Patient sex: M
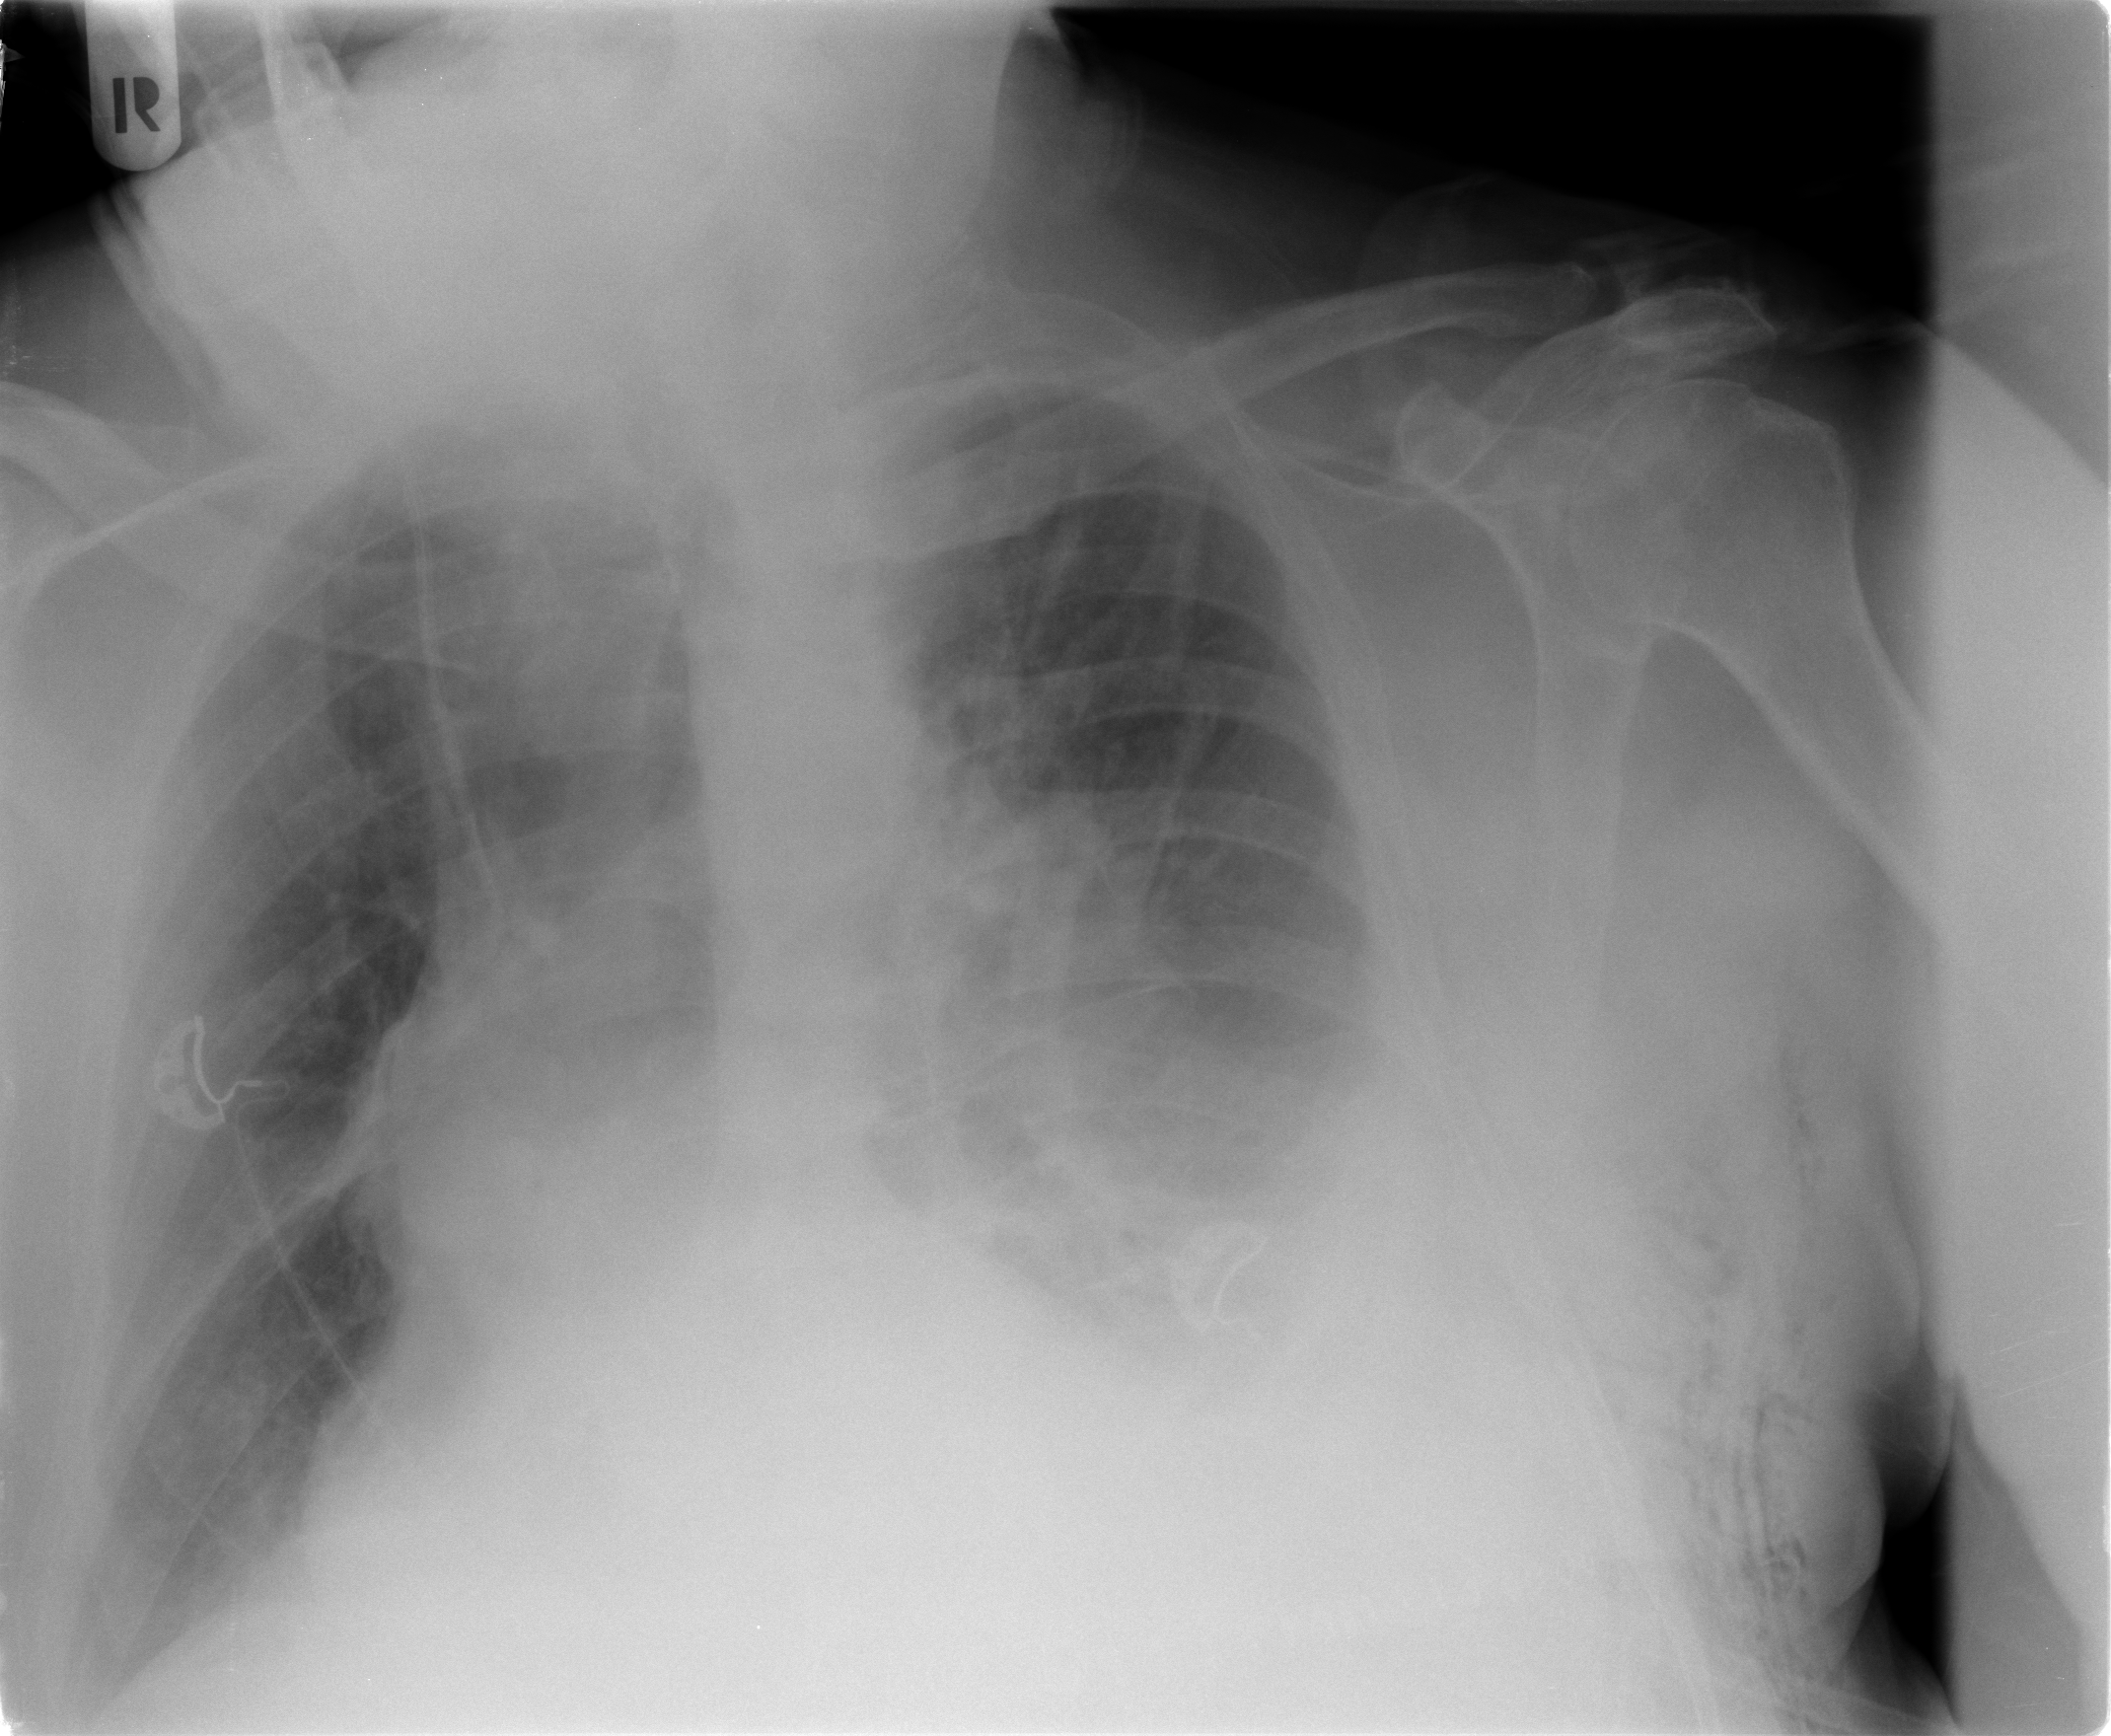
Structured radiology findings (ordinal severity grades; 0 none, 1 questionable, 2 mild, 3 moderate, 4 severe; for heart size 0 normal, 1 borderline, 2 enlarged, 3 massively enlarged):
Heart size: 2
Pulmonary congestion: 2
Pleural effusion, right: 1
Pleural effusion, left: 3
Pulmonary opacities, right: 0
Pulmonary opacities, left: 0
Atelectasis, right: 1
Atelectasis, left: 3